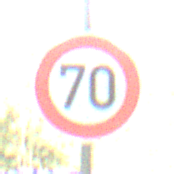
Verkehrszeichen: Geschwindigkeit70
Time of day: MorningAfternoon
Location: Outdoor (Nature)
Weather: Clear
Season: NotSpecified
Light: Natural